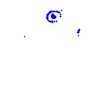
Particle: kaon